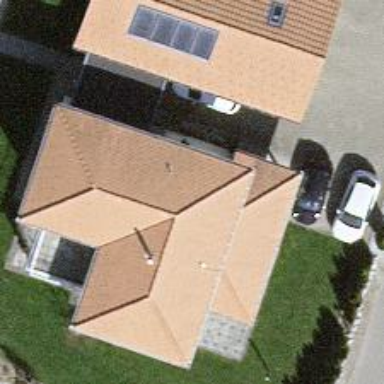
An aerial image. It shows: View of roof with edges.